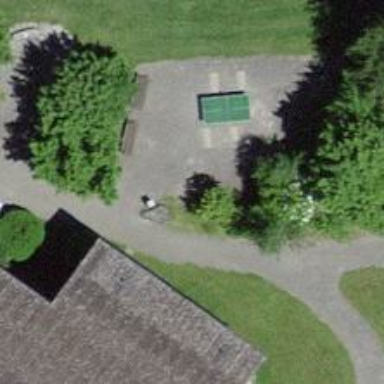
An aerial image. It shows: Pitch for leisure activities.